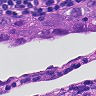
Metastatic tissue present: yes